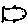
Label: fish